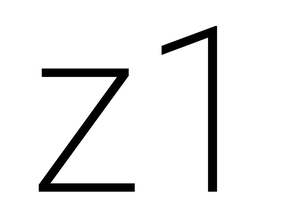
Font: Roboto_ExtraLight